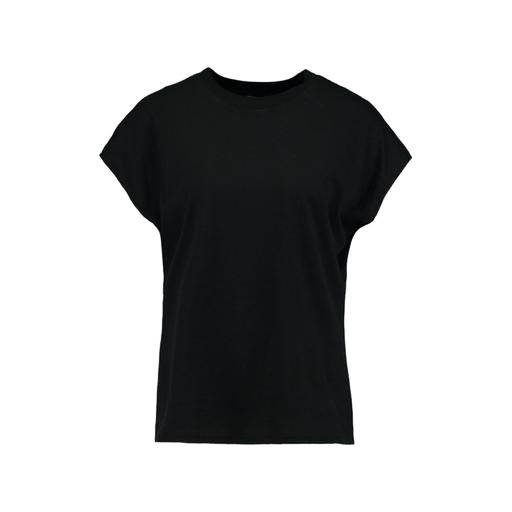
black woman's tee, black cap-sleeve t-shirt, black women's rolled sleeve crew t-shirt, white background